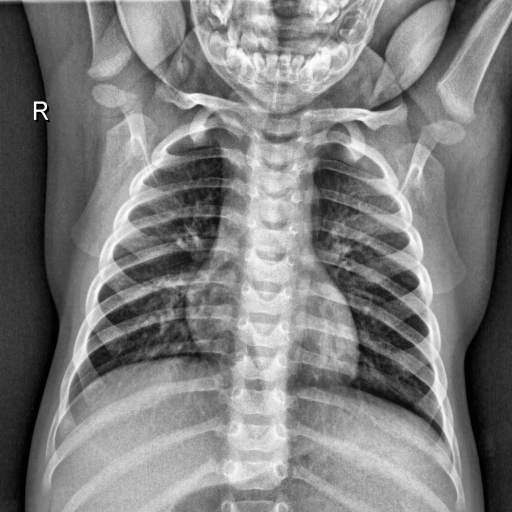
Finding: NORMAL